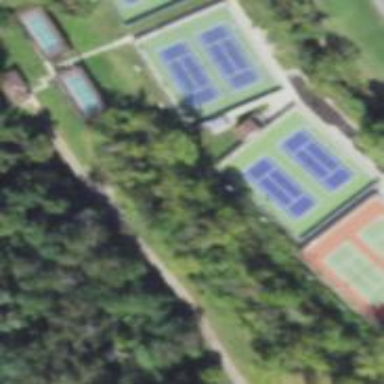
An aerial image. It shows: Tennis court on pitch.